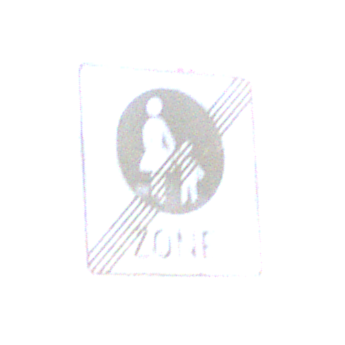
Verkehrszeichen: EndeFussgaengerzone
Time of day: SunriseSunset
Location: Outdoor (Nature)
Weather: PartlyCloudy
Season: NotSpecified
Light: Natural